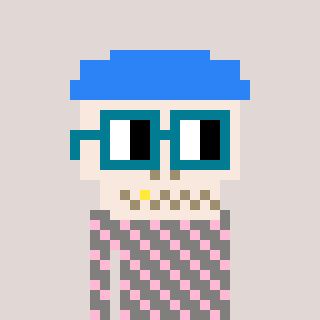
a pixel art character with square dark green glasses, a skeleton-hat-shaped head and a bluegrey-colored body on a warm background